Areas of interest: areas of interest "Beijing Dawa Road Emergency Rescue Hospital"
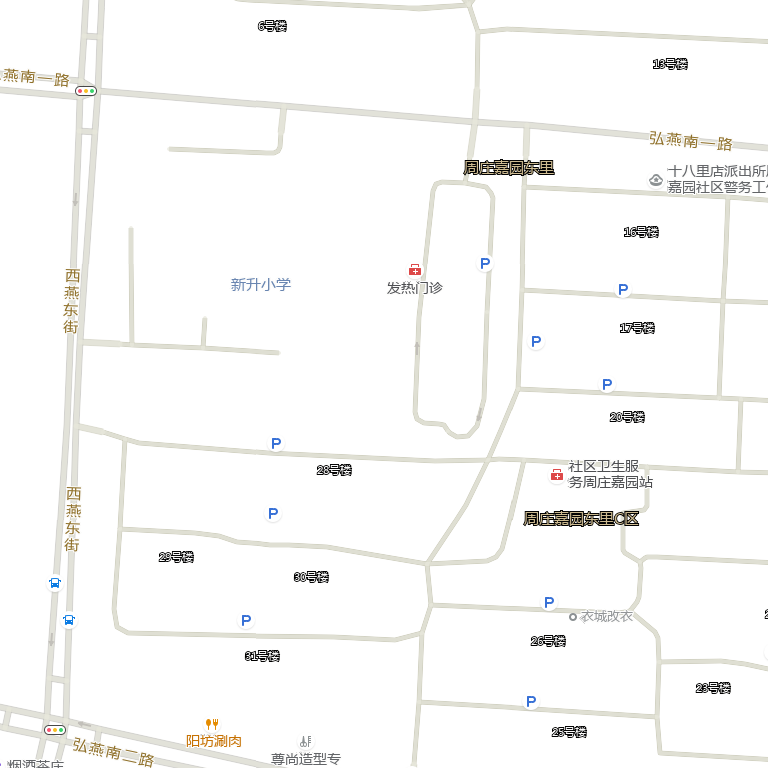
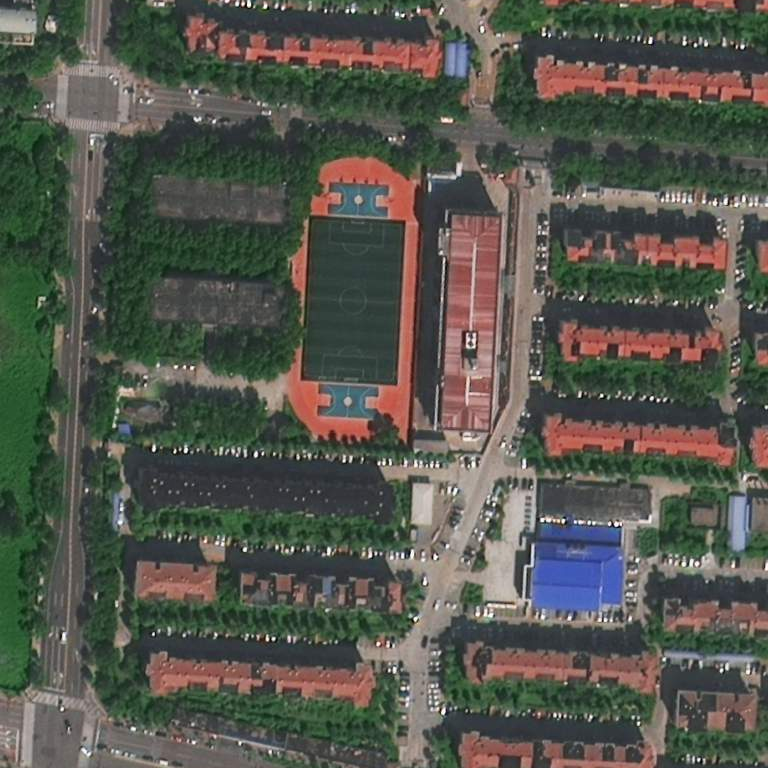